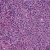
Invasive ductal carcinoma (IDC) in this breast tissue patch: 1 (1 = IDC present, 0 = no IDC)